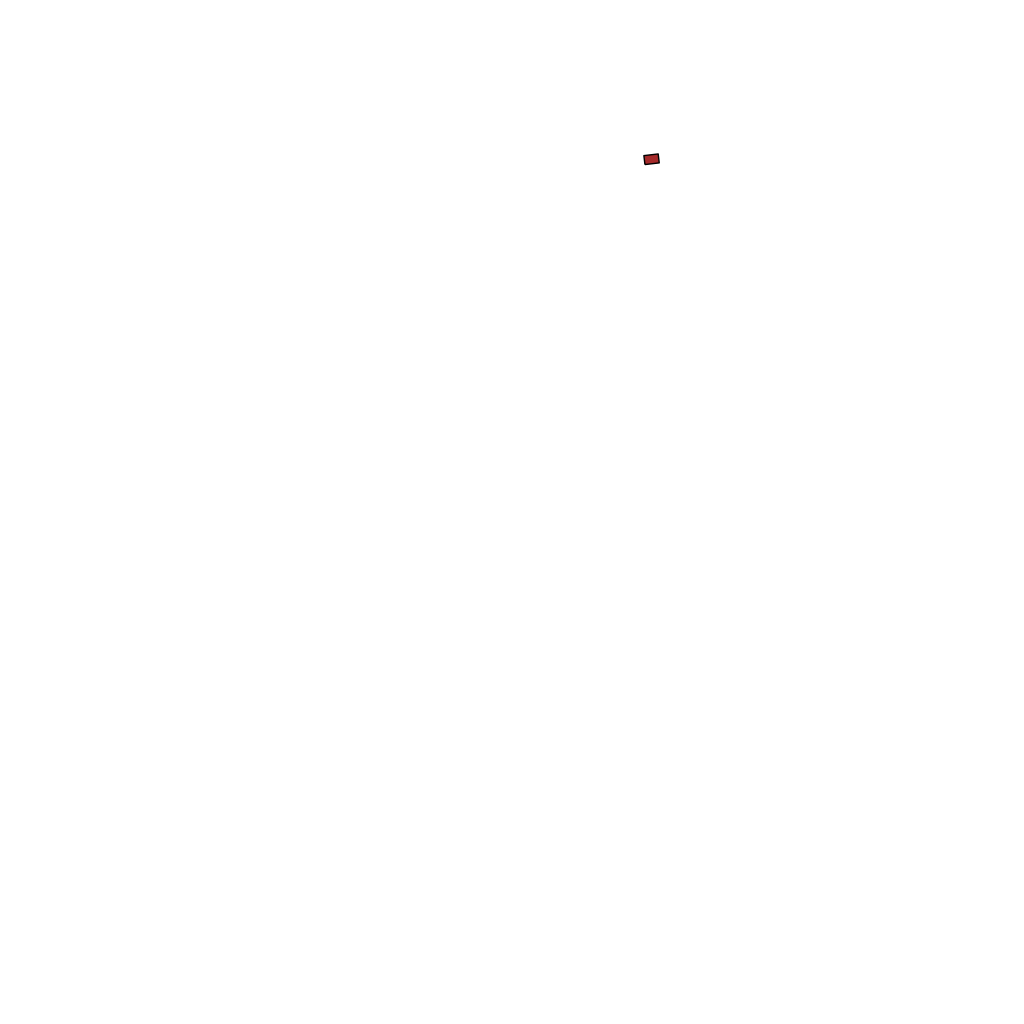
Tags: overhead vector_map, recreation, density_5, Facility, 1.0 km²